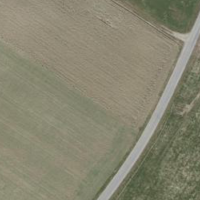
EUNIS habitat code: 52
Species observed at this site:
Milvus milvus
Corvus corone
Falco tinnunculus
Ardea alba
Buteo buteo